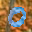
Label: 0